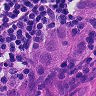
Metastatic tissue present: yes